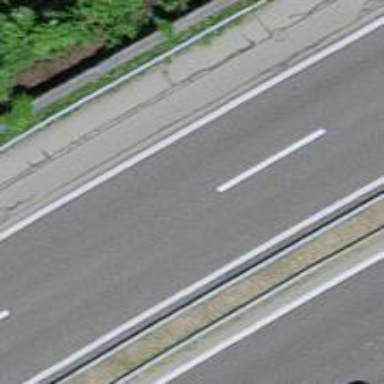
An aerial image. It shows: Asphalt motorway.